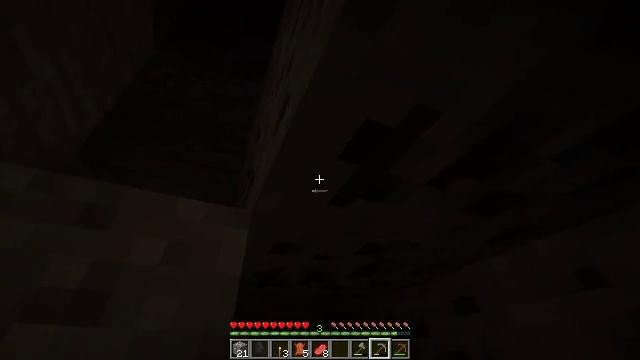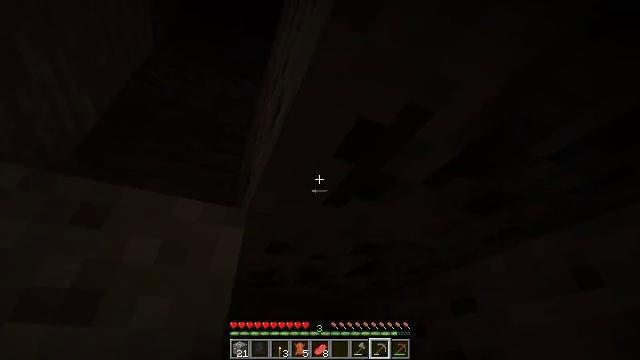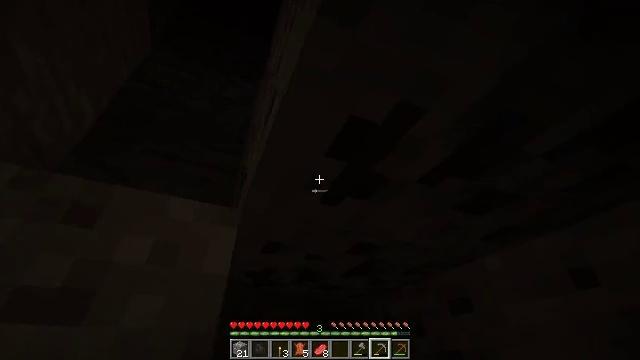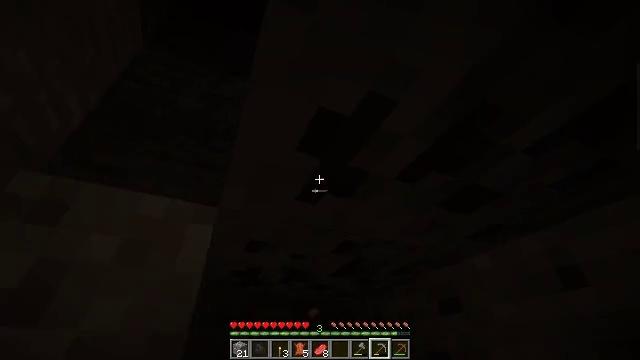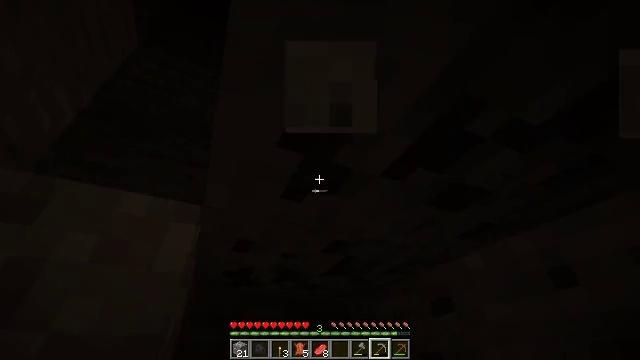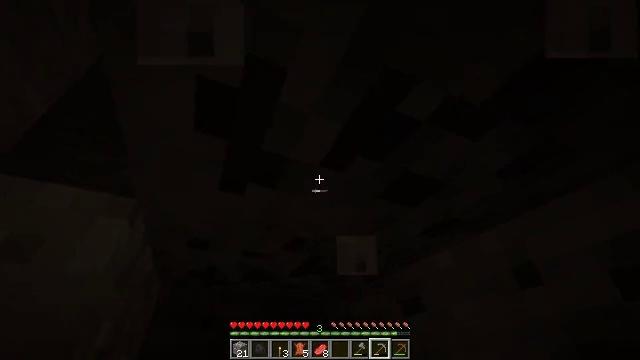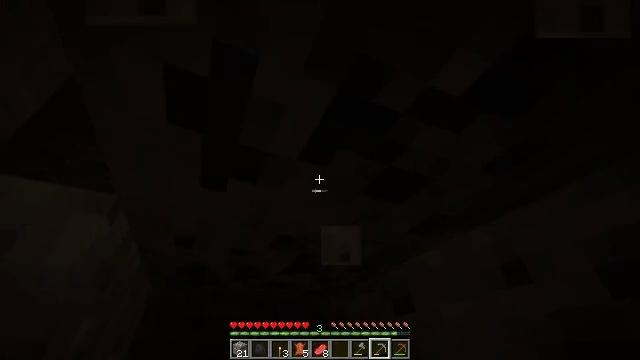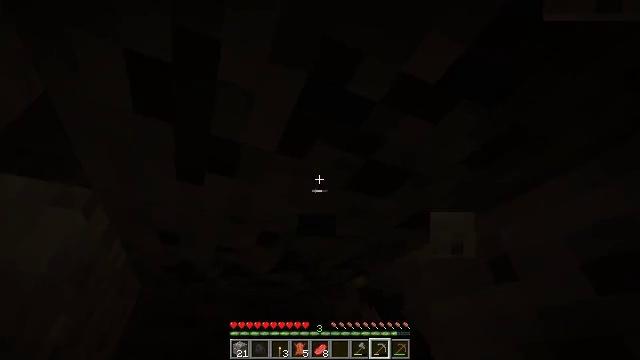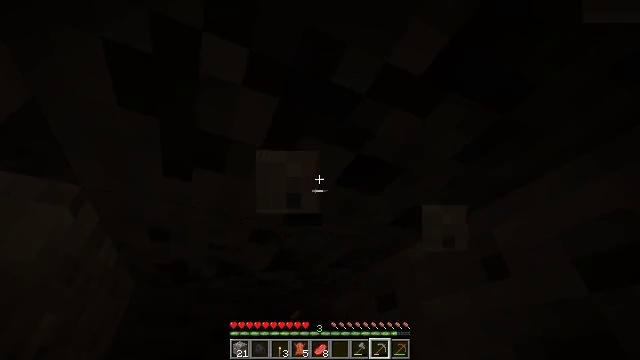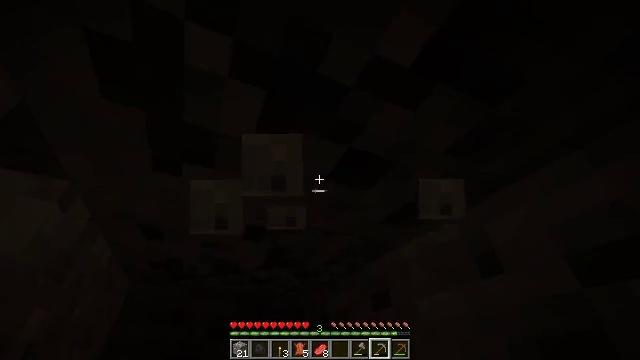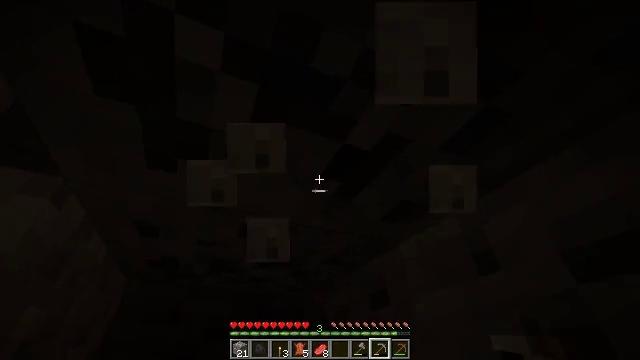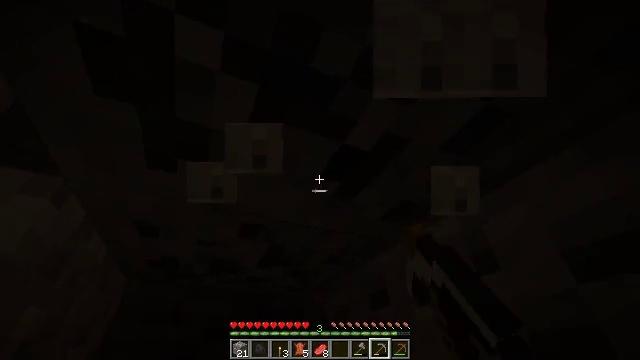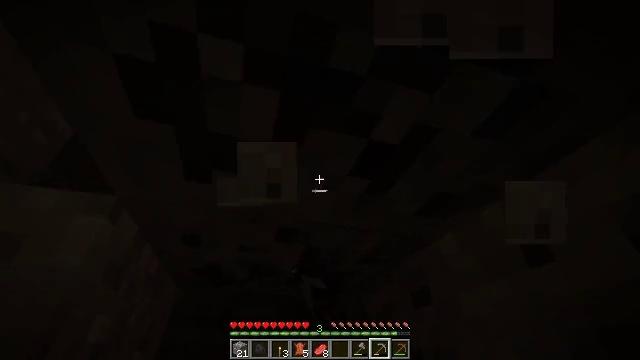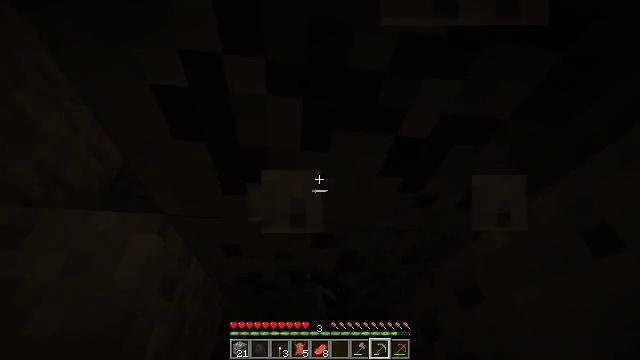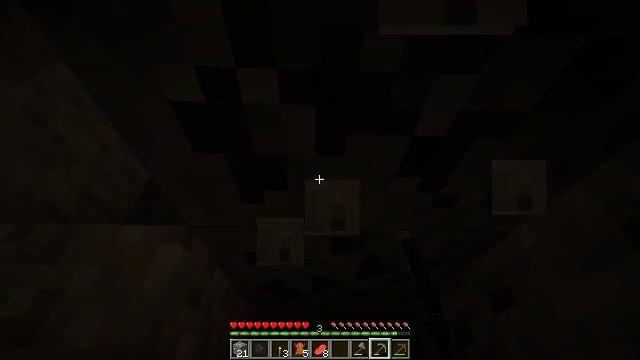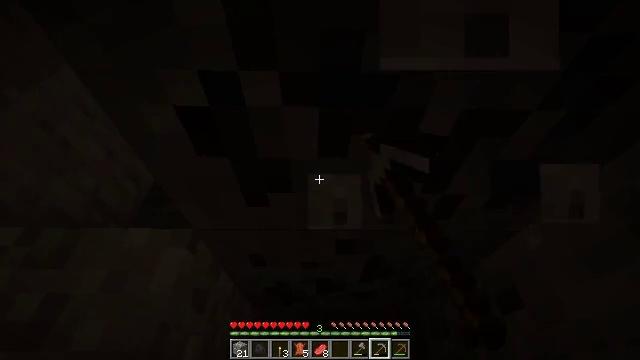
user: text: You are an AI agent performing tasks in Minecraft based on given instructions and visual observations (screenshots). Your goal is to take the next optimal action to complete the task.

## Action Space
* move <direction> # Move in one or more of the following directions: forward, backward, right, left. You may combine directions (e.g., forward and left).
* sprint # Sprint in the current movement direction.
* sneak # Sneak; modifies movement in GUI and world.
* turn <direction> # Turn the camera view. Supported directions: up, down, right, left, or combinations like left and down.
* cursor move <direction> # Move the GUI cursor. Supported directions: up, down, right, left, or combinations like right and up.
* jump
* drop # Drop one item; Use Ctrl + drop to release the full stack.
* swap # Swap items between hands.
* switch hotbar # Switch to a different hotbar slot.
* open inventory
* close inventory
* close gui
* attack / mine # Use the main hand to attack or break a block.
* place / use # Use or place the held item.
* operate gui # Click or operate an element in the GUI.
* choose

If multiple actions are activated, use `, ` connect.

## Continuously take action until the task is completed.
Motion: motion action
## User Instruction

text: Break the coal ore to collect coal.
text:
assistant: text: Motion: attack / mine
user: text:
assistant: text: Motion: attack / mine
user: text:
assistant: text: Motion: attack / mine
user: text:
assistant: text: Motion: attack / mine
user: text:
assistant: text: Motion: attack / mine
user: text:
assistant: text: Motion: attack / mine
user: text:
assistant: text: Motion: attack / mine
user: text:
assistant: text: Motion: attack / mine
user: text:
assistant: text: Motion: attack / mine
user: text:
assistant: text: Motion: attack / mine
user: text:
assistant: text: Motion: attack / mine
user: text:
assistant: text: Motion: turn left, attack / mine
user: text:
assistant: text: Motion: turn left, attack / mine
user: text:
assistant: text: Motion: turn left and up, attack / mine
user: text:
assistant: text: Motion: turn left, attack / mine
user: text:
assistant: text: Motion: attack / mine
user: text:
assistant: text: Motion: attack / mine
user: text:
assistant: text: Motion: attack / mine
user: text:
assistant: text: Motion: attack / mine
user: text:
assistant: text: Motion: attack / mine
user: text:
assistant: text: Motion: attack / mine
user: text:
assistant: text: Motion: attack / mine
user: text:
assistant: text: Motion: attack / mine
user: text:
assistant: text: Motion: attack / mine
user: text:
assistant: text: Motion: attack / mine
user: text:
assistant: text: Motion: attack / mine
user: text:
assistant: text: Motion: attack / mine
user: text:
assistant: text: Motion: attack / mine
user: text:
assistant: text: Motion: attack / mine
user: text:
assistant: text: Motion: attack / mine